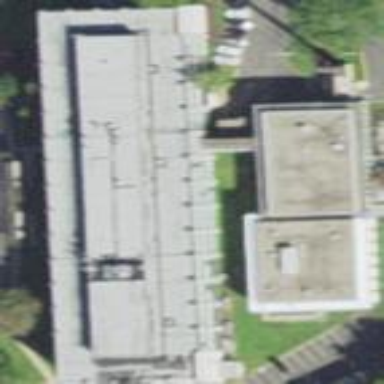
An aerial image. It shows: Part of building.